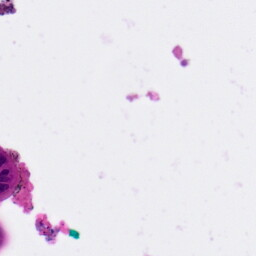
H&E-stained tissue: Pancreatic